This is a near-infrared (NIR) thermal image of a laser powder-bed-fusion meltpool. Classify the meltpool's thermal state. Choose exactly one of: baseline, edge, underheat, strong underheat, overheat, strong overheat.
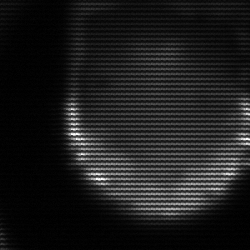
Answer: edge